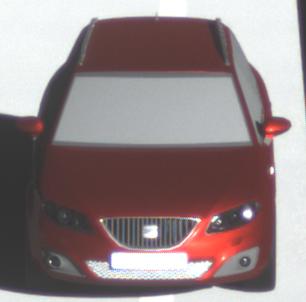
Make: SEAT
Model: Exeo ST 1.6
Detailed model: Exeo (3R) ST
Model produced from: 2010/05
Model produced until: 2010/08
Doors: 5
Color: red
Road condition: dry road
Daytime: morning or afternoon
Contrast: high contrast